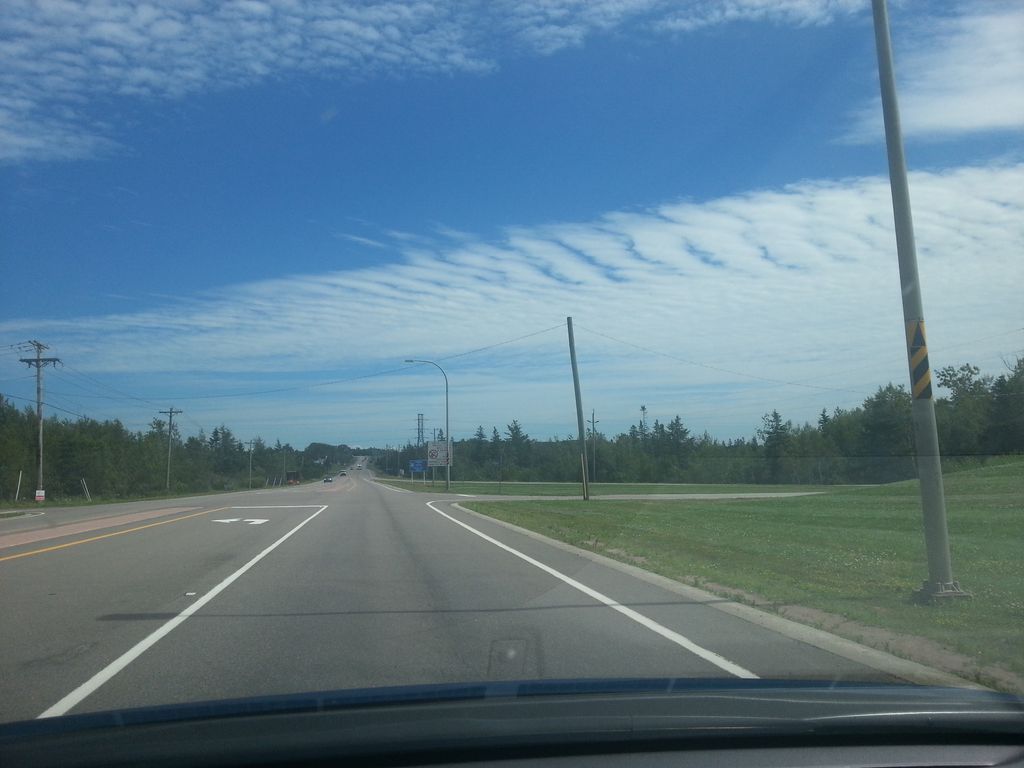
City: charlottetown